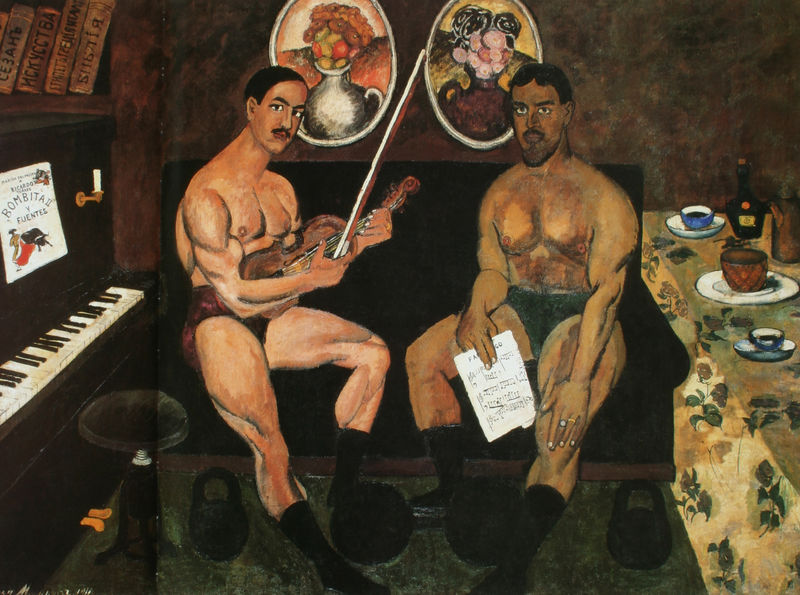
Titel: Selbstbildnis mit Konchalovskiy
Künstler: Il'ya Mashkov
Standort: St. Petersburg
Institution: Russisches Museum
Schlagwörter: blau, flügel, körper, mann, nackt, schatten, weiß, grün, ocker, sitzen, blumen, braun, brust, licht, männer, schwarz, tisch, beige, muster, teppich, bart, flasche, regal, schnurrbart, wand, augen, rahmen, schale, teller, hände, tischdecke, tischtuch, boden, blatt, musik, musiker, oval, kanne, stilleben, brüste, schrift, bilder, bücher, papier, sofa, bogen, zwei, noten, russland, hocker, schnäuzer, kaffee, muskeln, floral, klavier, piano, kerze, tasse, socken, halbakt, knie, oberschenkel, oberkörper, buch, zettel, blumenmuster, geschirr, untertasse, plakat, tasten, bratsche, geige, geigenbogen, geiger, violine, kännchen, tassen, kerzenhalter, stierkampf, schwul, brief, unterhose, schnecke, porzelan, ovale, hausschuhe, gewichte, unterteller, slip, artisten, partitur, mexiko, klavierhocker, pantinen, tastatur, bizeps, torero, unterhosen, unterwäsche, kyrillisch, bücherbord, bartstoppeln, bombita, boxbeutel, gewichtheber, hantel, klavierstuhl, pedale, rorero, trikothosen